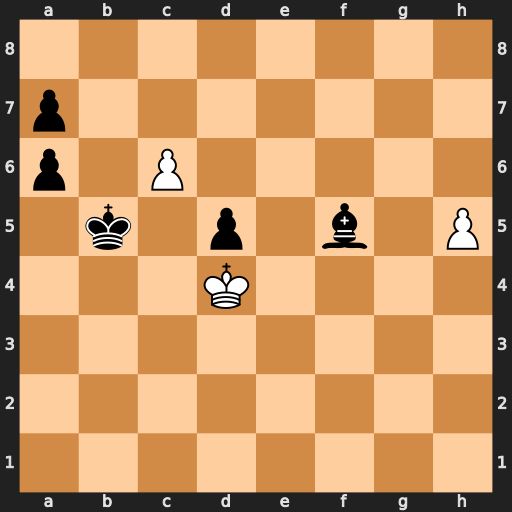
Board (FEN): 8/p7/p1P5/1k1p1b1P/3K4/8/8/8
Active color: w
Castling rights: -
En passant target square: -
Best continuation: c7 Kb6 Ke5